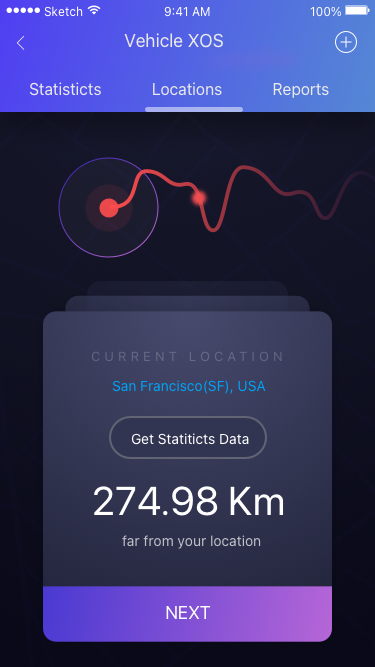
Text in this UI design:
Location
Vehicle XOS
Statisticts            Locations            Reports
San Francisco(SF), USA
Get Statiticts Data
Current Location
far from your location
274.98 Km
NEXT